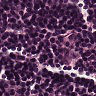
Metastatic tissue present: no